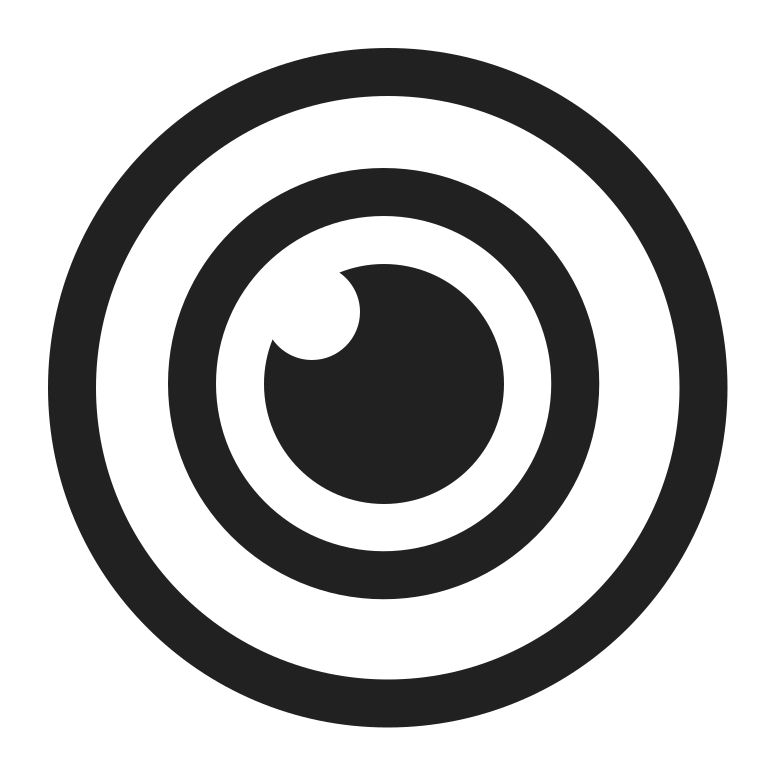
eye high contrast